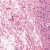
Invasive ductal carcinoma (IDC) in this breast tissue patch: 1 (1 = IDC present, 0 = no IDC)